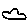
Label: cloud